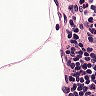
Metastatic tissue present: no